Field crop: maize
Growth stage: 2
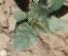
Species: datura